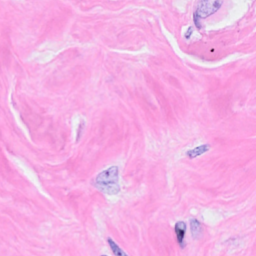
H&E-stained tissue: Breast